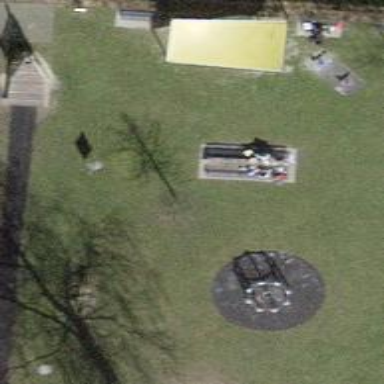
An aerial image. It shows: Playground area for leisure activities on the land.